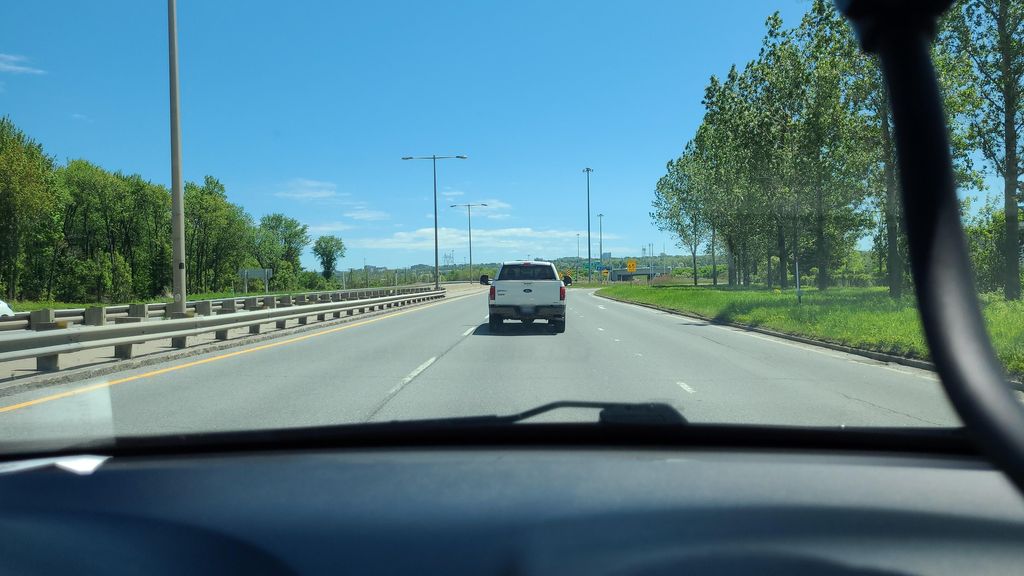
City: quebec_city